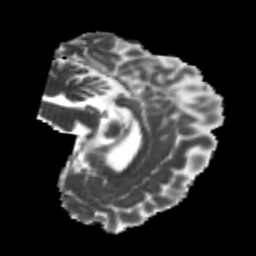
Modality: MD
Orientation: sagittal
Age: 23
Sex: female
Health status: healthy
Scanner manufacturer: philips
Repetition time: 7.388 s
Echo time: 0.08599 s